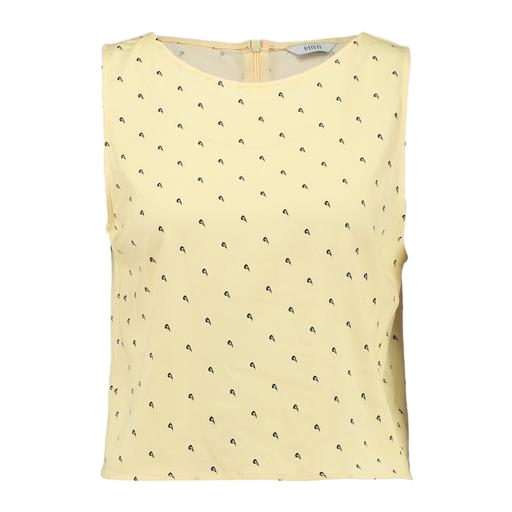
light yellow tank top, printed tank top, yellow printed top, white background